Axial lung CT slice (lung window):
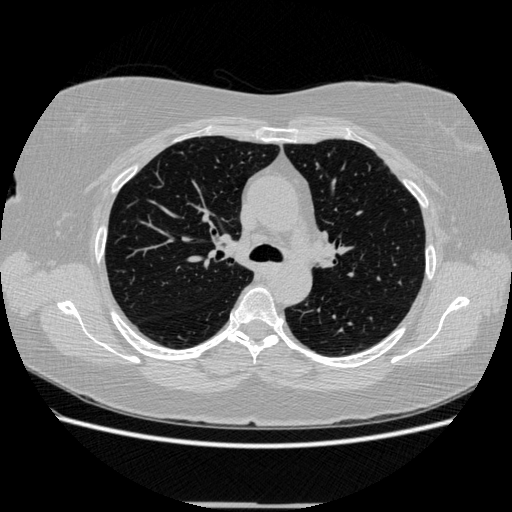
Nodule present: no